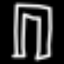
Label: pants